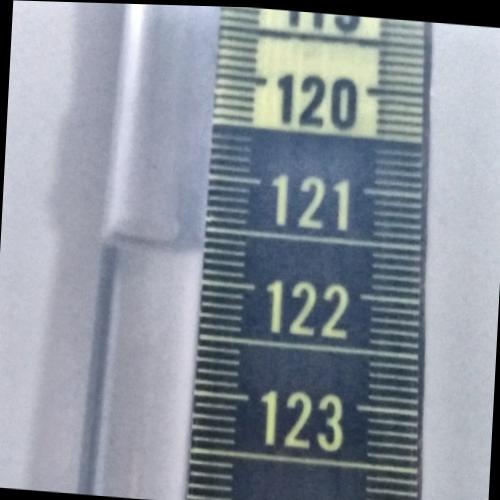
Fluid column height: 121.7 cm